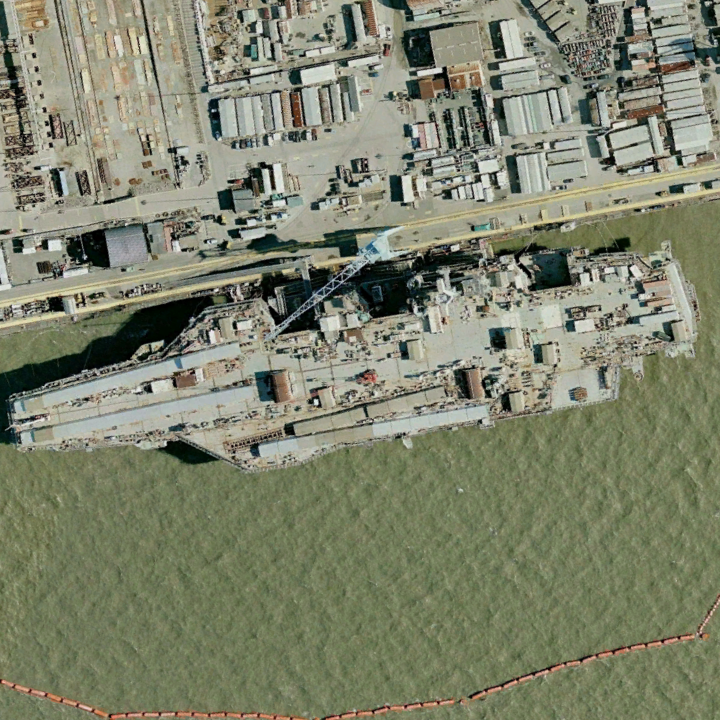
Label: aircraft_carrier